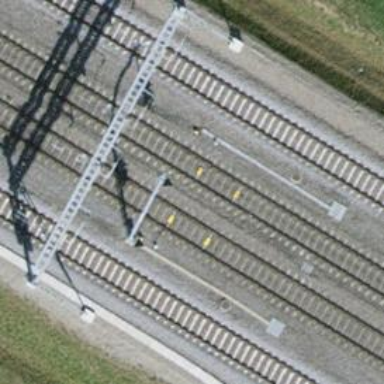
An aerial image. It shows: Railway signal.